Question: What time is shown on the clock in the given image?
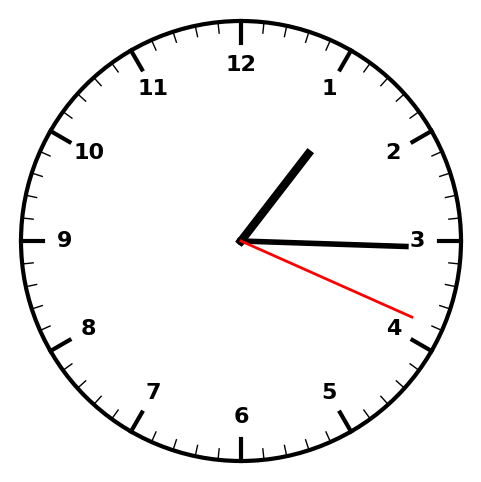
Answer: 01:15:19